Question: How can I print three different tables side by side or add them together in one printing? since the following code prints separately and in different pages.
I have little knowledge with the printing aspect of 'JTable''s.
I am using NetBeans 8.0.
Or could I instead import the data to an excel file and print it from there? Is that plausible?
edit: All three tables must be together, side by side when it print, regardless if its portrait or landscape. Even better if all the tables or joined and is represented by multiple columns instead of three separate tables.
'''
PrinterJob job = PrinterJob.getPrinterJob();
PrintRequestAttributeSet asset = new HashPrintRequestAttributeSet();
PageFormat pf = job.pageDialog(asset);
job.setPrintable(new recording_system(), pf);
boolean ok = job.printDialog(asset);
if (ok) {
try {
jTstudents.print(JTable.PrintMode.NORMAL);
jTscores.print(JTable.PrintMode.NORMAL);
jTresults.print(JTable.PrintMode.NORMAL);
} catch (PrinterException ex) {
/* The job did not successfully complete */
}
}
'''
The tables look like this

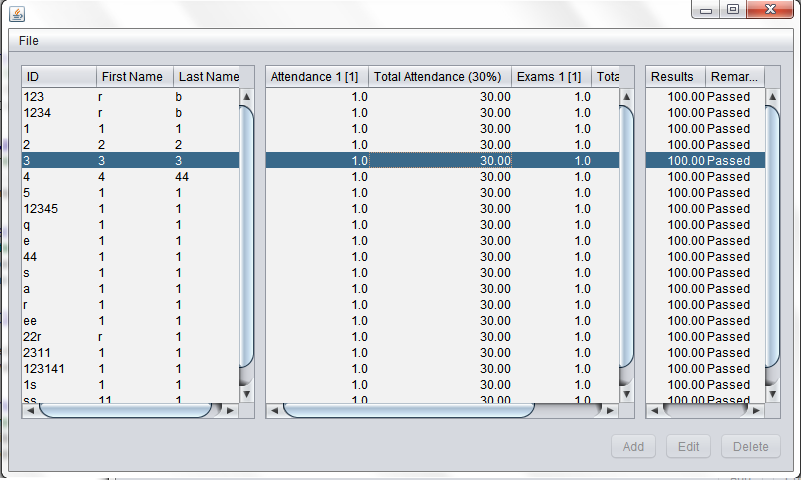
Answer: Implement a TableModel class that combines all models.
'''
TableModel model = new ParallelTableModel(jTStudents.getModel(),
jTScores.getModel(),
TResults.getModel());
JTable totalTable = new JTable(model);
'''
Copy table header.
And then <URL> for printing.
'''
/**
* Table Model composed from side-by-side table models.
*/
public class ParalleTableModel extends AbstractTableModel {
private final TableModel[] models;
public ParalleTableModel(TableModel... models) {
this.models = models;
}
@Override
public int getRowCount() {
return models[0].getRowCount();
}
@Override
public int getColumnCount() {
int count = 0;
for (TableModel model : models) {
count += model.getColumnCount();
}
return count;
}
@Override
public String getColumnName(int columnIndex) {
int count = 0;
for (TableModel model : models) {
int n = model.getColumnCount();
if (columnIndex < count) {
return model.getColumnName(columnIndex - count);
}
count += n;
}
throw new IndexOutOfBoundsException();
}
@Override
public Class<?> getColumnClass(int columnIndex) {
int count = 0;
for (TableModel model : models) {
int n = model.getColumnCount();
if (columnIndex < count) {
return model.getColumnClass(columnIndex - count);
}
count += n;
}
throw new IndexOutOfBoundsException();
}
@Override
public boolean isCellEditable(int rowIndex, int columnIndex) {
int count = 0;
for (TableModel model : models) {
int n = model.getColumnCount();
if (columnIndex < count) {
return model.isCellEditable(rowIndex, columnIndex - count);
}
count += n;
}
throw new IndexOutOfBoundsException();
}
@Override
public Object getValueAt(int rowIndex, int columnIndex) {
int count = 0;
for (TableModel model : models) {
int n = model.getColumnCount();
if (columnIndex < count) {
return model.getValueAt(rowIndex, columnIndex - count);
}
count += n;
}
throw new IndexOutOfBoundsException();
}
@Override
public void setValueAt(Object aValue, int rowIndex, int columnIndex) {
int count = 0;
for (TableModel model : models) {
int n = model.getColumnCount();
if (columnIndex < count) {
model.setValueAt(aValue, rowIndex, columnIndex - count);
}
count += n;
}
throw new IndexOutOfBoundsException();
}
}
'''